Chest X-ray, AP view. Patient: 65 years old, sex F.
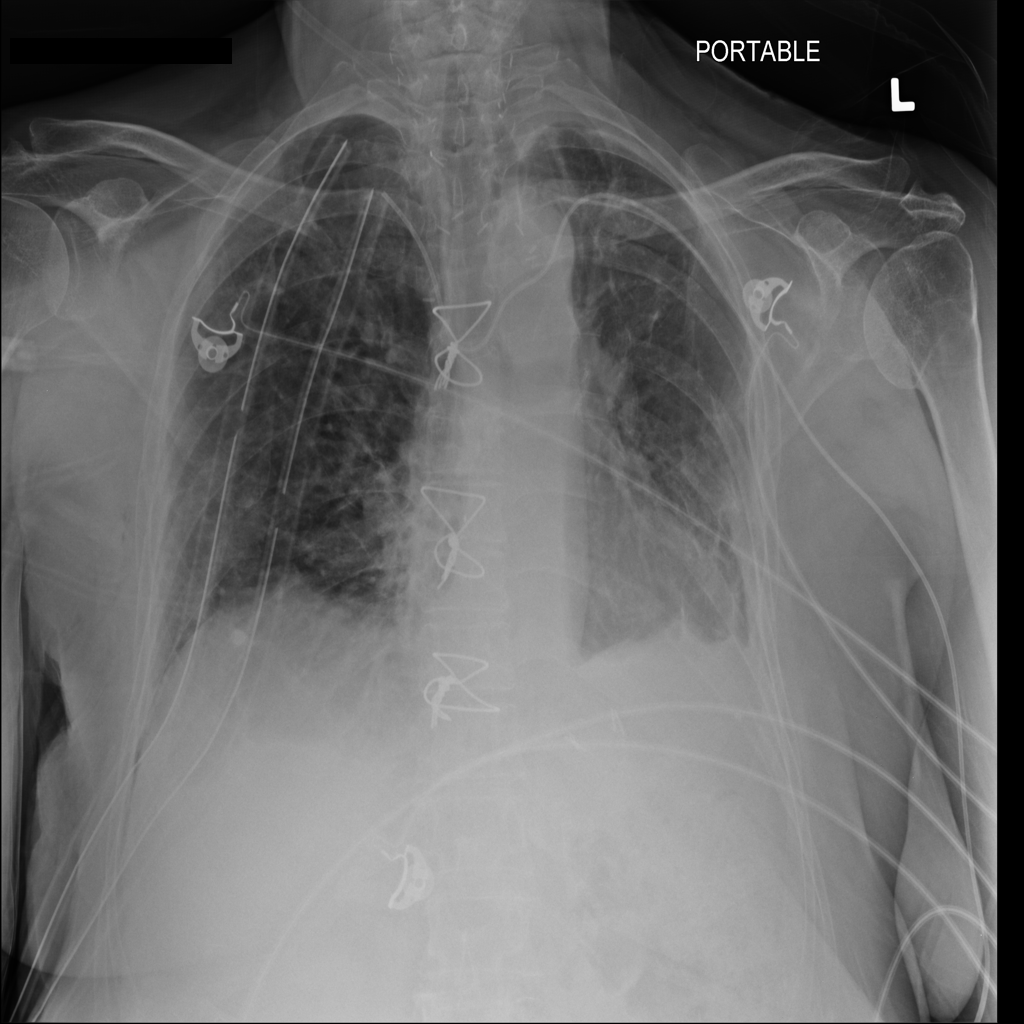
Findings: No Finding